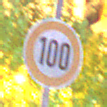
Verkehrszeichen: Geschwindigkeit100
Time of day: Night
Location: Outdoor (Urban)
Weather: PartlyCloudy
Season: NotSpecified
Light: Natural